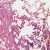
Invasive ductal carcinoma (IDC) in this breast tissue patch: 0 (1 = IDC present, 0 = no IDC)